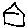
Label: house